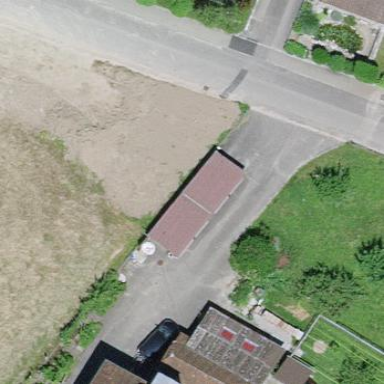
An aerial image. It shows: View of roof of building.